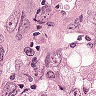
Metastatic tissue present: yes